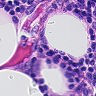
Metastatic tissue present: no